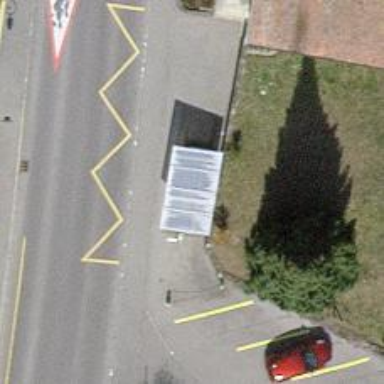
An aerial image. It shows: Bus stop with shelter. It is platform for public transport.